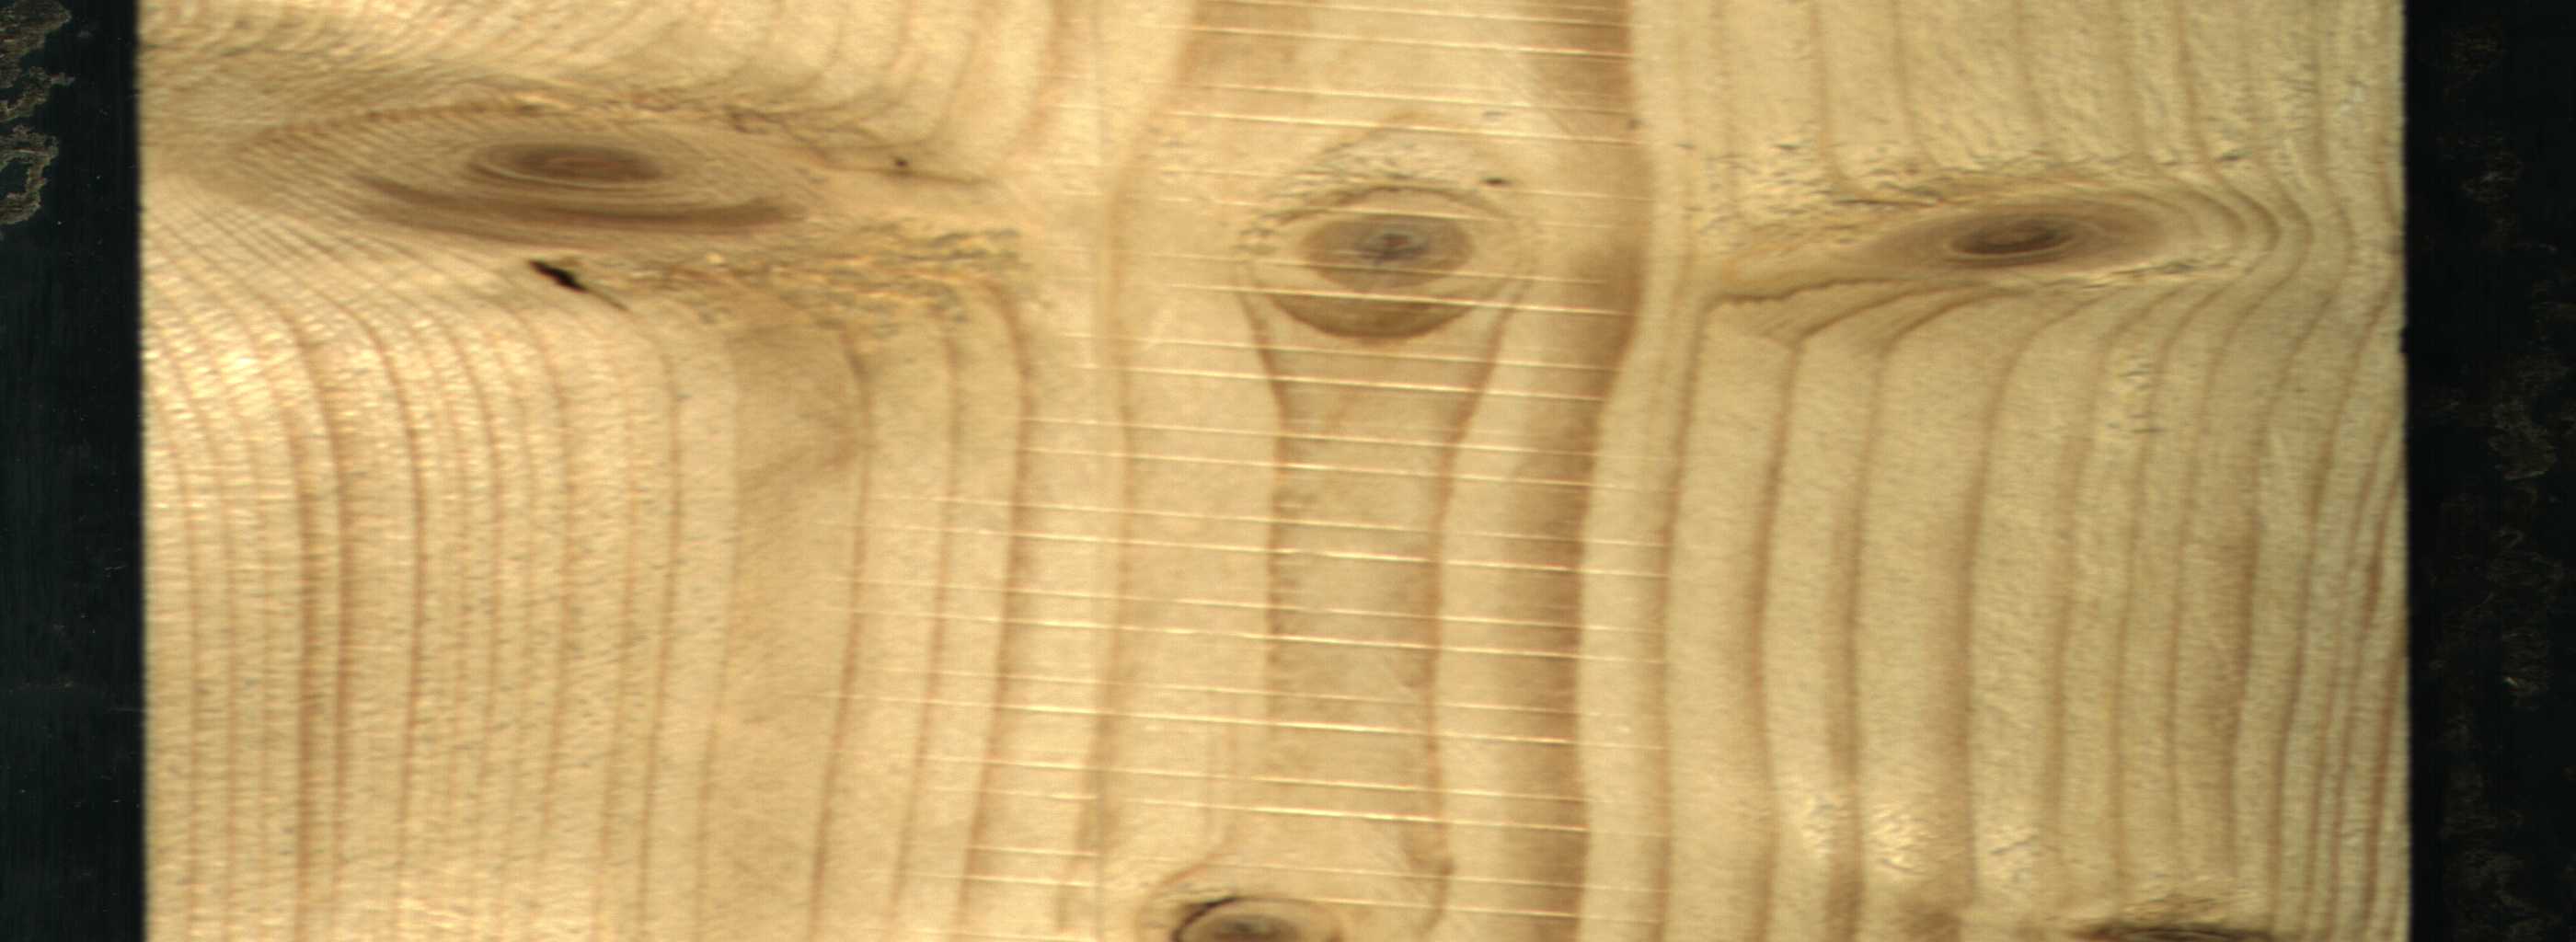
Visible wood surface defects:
Dead_Knot
Dead_Knot
Live_Knot
Live_Knot
Live_Knot
Live_Knot